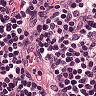
Metastatic tissue present: no